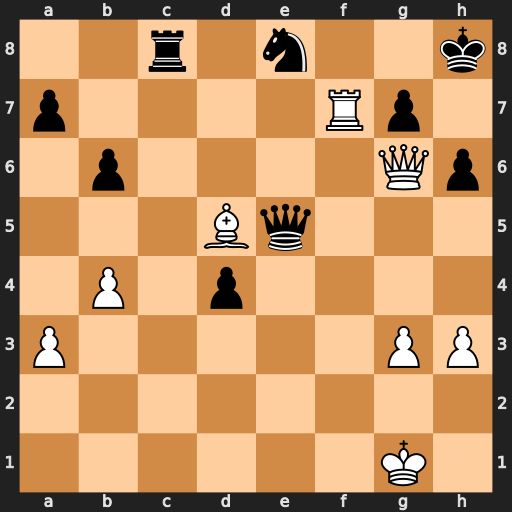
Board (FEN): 2r1n2k/p4Rp1/1p4Qp/3Bq3/1P1p4/P5PP/8/6K1
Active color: w
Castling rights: -
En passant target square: -
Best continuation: Rf8#